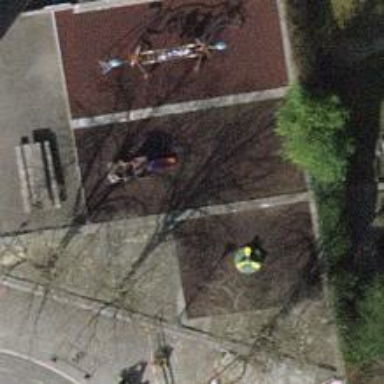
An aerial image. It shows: Playground area for leisure activities on the land.